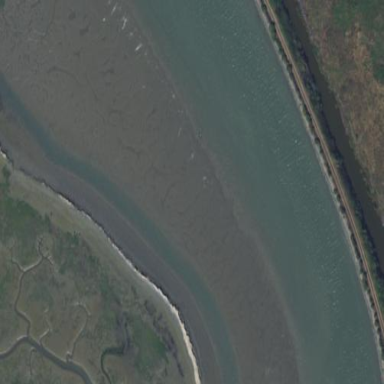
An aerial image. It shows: Saltmarsh wetland.